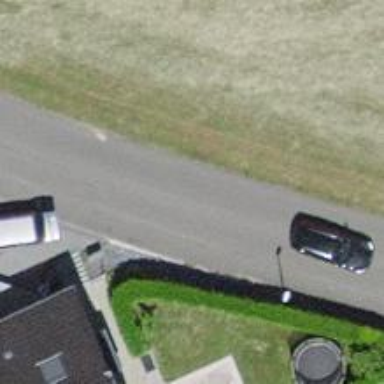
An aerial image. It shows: Smooth asphalt road in residential area.